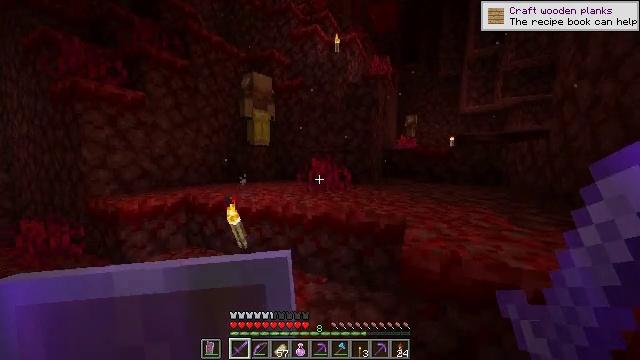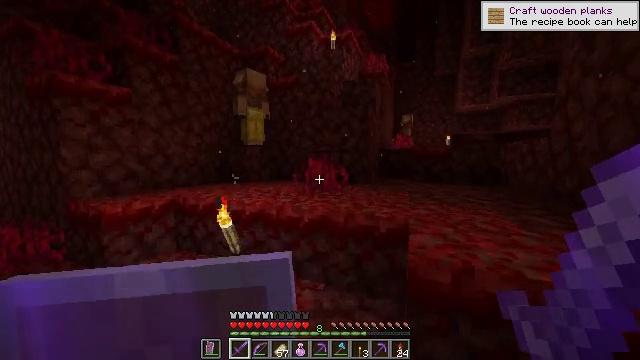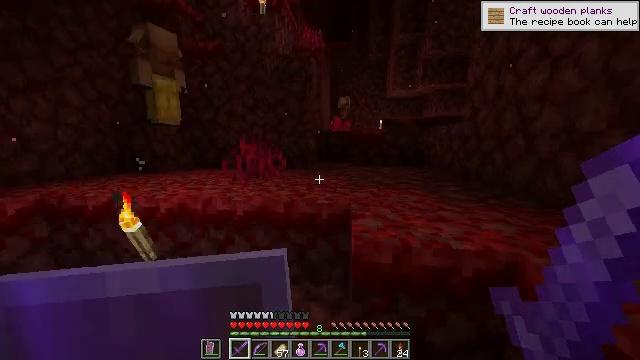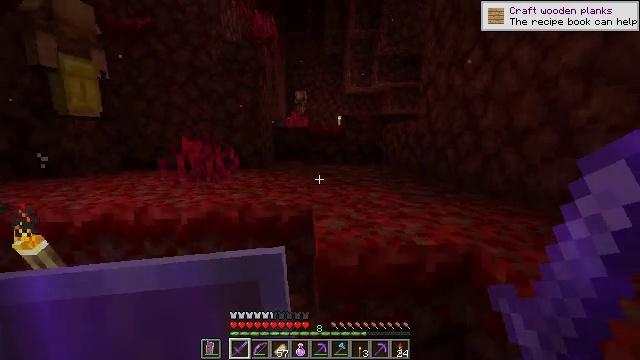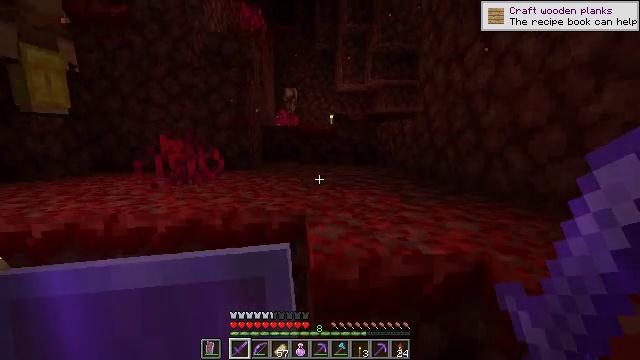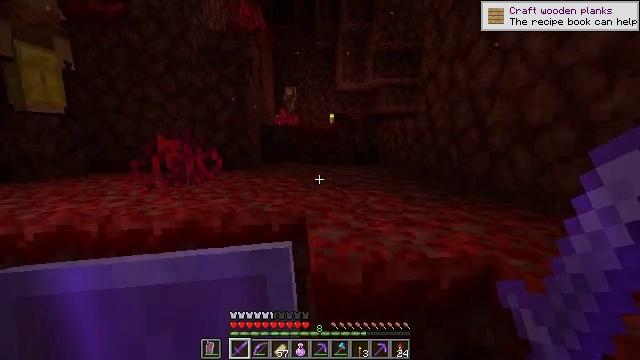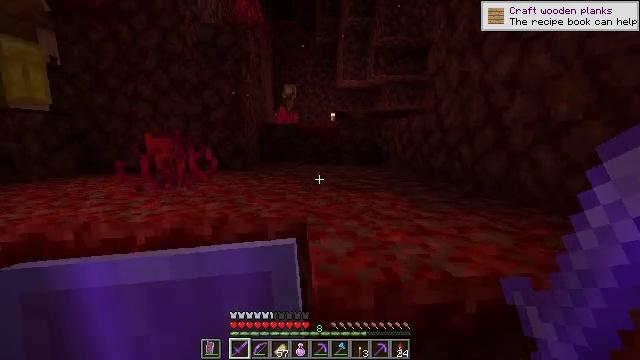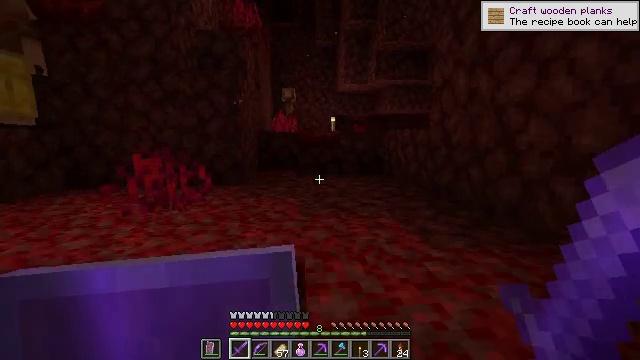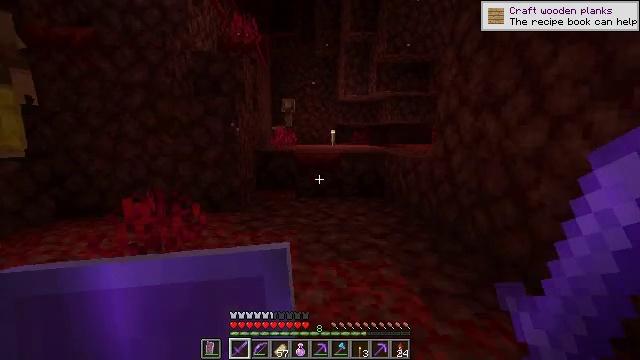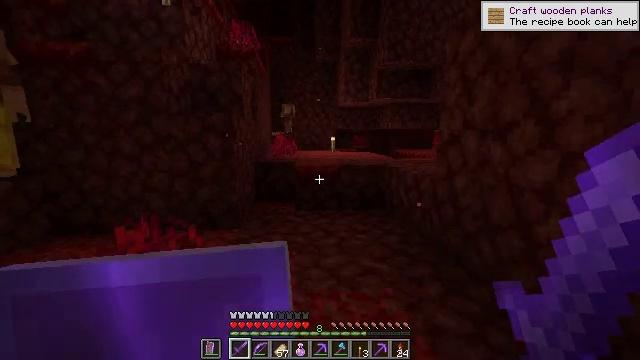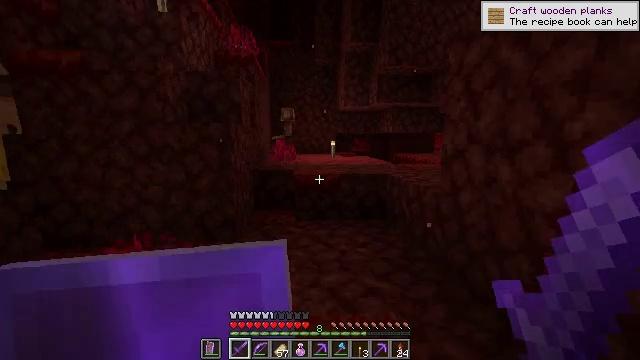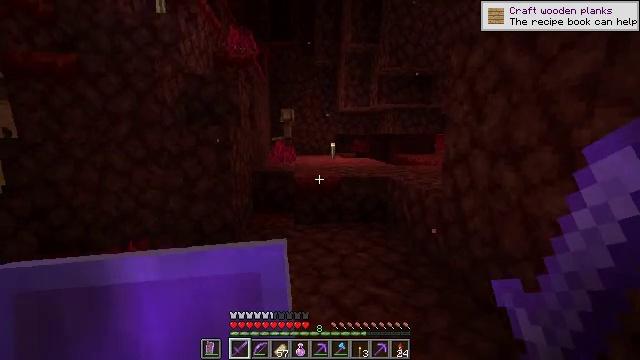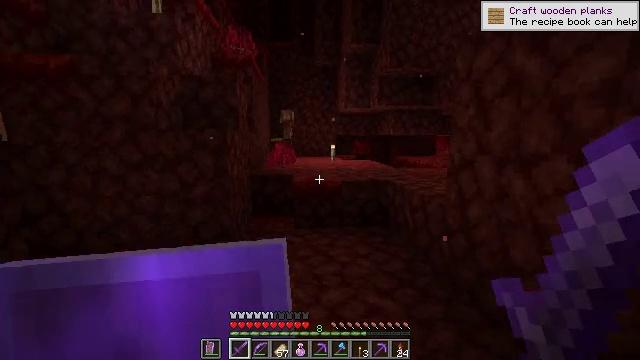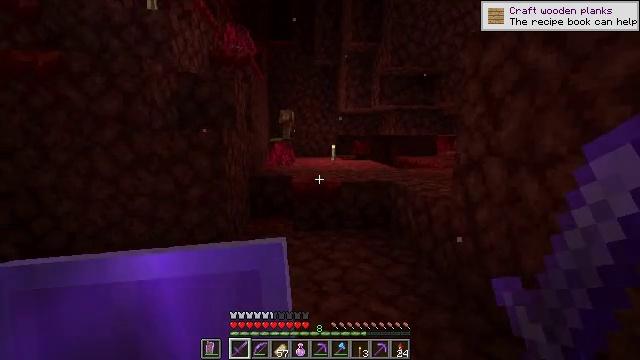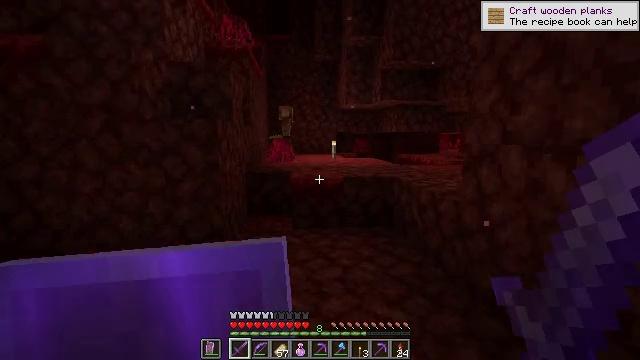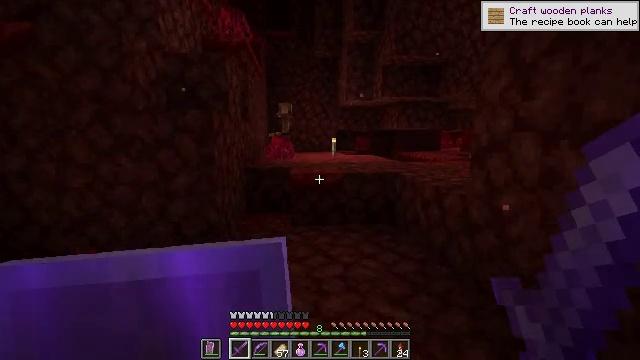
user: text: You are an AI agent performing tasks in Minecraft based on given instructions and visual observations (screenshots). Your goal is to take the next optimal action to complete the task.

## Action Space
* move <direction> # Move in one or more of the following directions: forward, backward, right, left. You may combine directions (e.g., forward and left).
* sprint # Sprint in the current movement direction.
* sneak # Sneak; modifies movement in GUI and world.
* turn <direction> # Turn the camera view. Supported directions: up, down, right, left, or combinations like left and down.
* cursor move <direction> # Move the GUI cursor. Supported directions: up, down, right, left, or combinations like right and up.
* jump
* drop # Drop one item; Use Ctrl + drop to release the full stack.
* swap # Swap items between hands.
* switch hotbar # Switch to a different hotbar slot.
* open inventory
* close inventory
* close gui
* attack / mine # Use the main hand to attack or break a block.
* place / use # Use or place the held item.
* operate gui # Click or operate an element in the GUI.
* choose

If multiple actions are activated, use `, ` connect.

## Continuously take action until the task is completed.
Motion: motion action
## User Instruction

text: Collect warped fungus to use for crafting.
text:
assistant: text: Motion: turn right
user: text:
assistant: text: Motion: turn right and down
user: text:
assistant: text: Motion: turn right
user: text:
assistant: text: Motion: move forward, turn right
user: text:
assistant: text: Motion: move forward
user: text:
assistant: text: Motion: move forward
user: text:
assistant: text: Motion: move forward, jump
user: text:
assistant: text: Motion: move forward, jump
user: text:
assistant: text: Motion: move forward, jump
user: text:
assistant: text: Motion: move forward, jump
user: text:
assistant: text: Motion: move forward, jump
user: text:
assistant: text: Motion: move forward
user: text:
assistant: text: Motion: move forward
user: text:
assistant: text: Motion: move forward
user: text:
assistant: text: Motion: move forward
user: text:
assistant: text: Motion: move forward
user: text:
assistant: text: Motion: move forward
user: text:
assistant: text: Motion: move forward
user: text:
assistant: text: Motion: move forward, sprint
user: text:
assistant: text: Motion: move forward, sprint
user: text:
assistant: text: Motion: move forward, sprint, turn right and down
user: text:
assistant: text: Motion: move forward, sprint, turn right and down
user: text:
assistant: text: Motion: move forward, sprint, turn right
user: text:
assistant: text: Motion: move forward, sprint, turn right
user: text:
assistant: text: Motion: move forward, sprint, turn right
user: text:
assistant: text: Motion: move forward, sprint, turn right
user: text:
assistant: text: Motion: move forward, sprint, turn right and down, jump
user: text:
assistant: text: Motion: move forward, sprint, turn right and down, jump
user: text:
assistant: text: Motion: move forward, sprint, turn right, jump
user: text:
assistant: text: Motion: move forward, sprint, turn right, jump